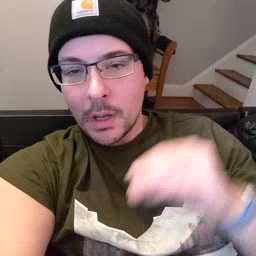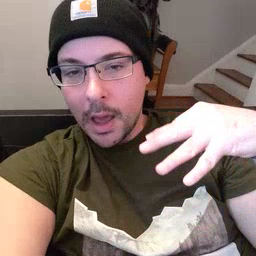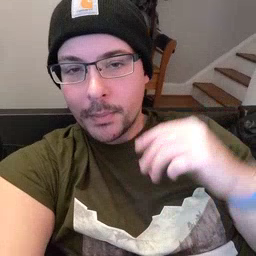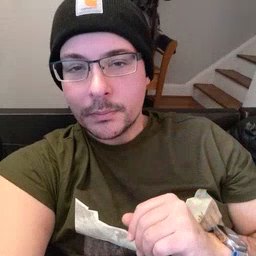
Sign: lamp